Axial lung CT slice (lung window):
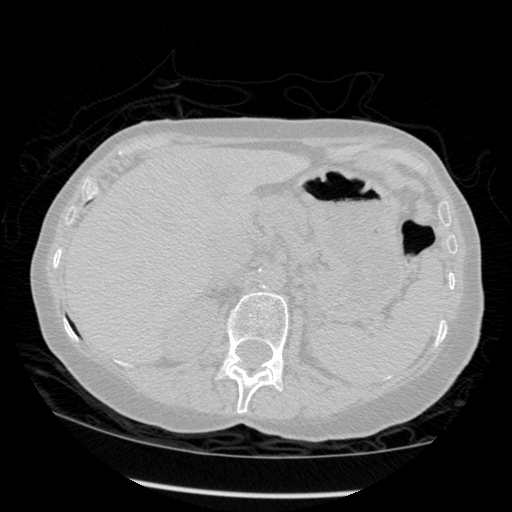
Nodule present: no